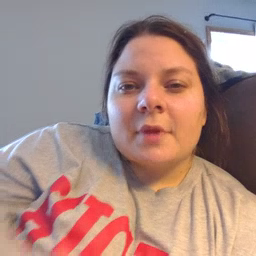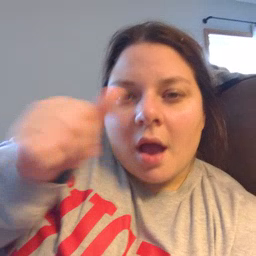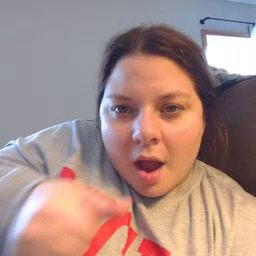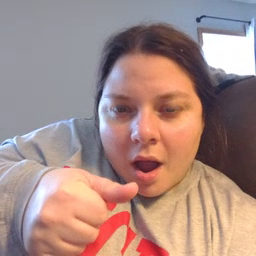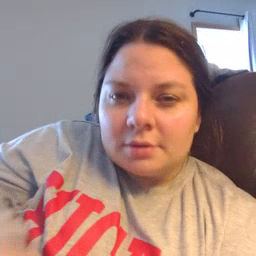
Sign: hide